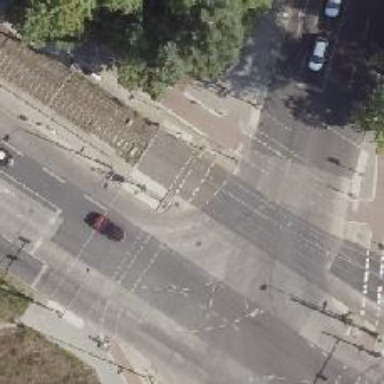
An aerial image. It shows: Tram crossing on the railway.